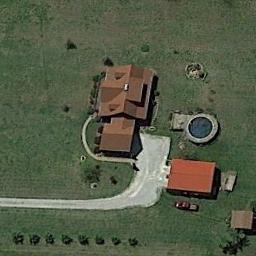
Label: residential